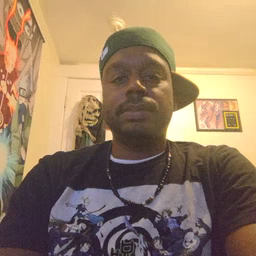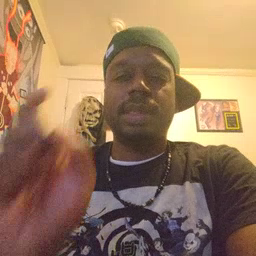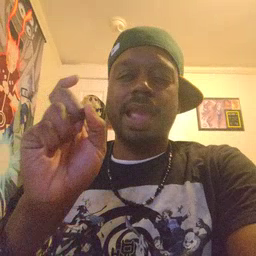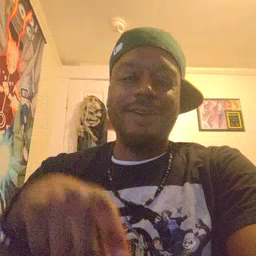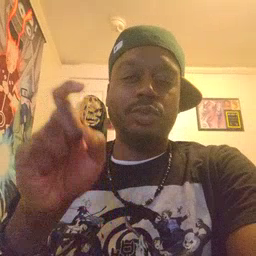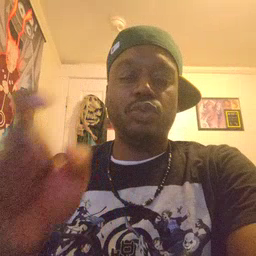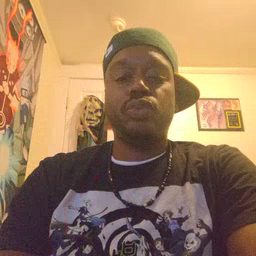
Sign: haveto